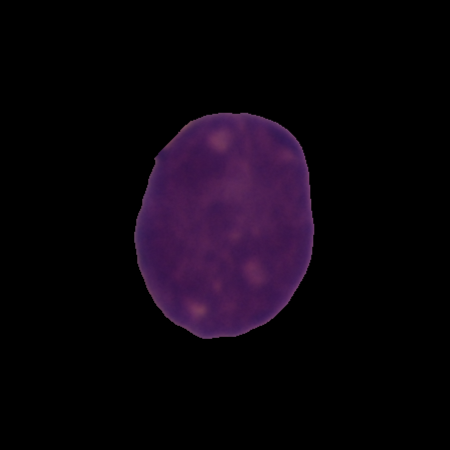
Label: healthy